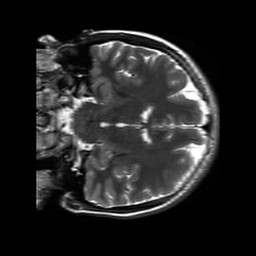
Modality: T2w
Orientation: coronal
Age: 20
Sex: female
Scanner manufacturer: siemens
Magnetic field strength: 3 T
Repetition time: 8.53 s
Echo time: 0.091 s